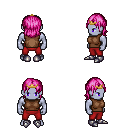
a pixel art fantasy rpg character, male body template, dark elf, purple skin, brown sleeveless shirt, red pants, pink long bangs hairstyle, gold tiara, metal boots, four views (front, back, left, right), 2x2 character sprite sheet, small pixel art, hard edges, no anti-aliasing